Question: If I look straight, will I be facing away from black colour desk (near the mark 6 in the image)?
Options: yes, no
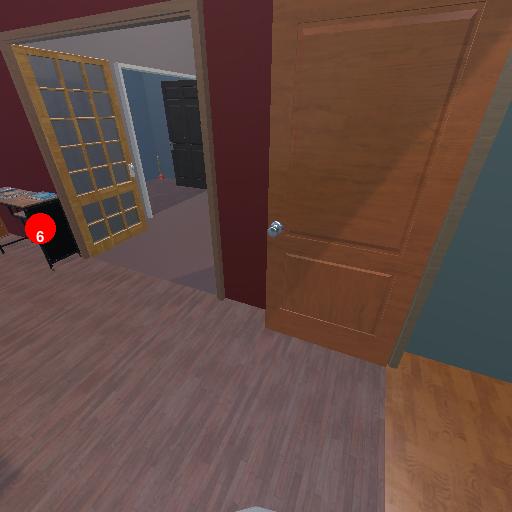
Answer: yes